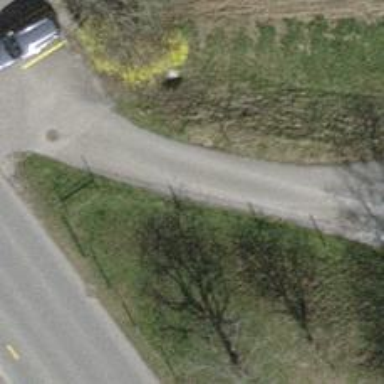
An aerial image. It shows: Paved driveway track with Grade 1 surface.